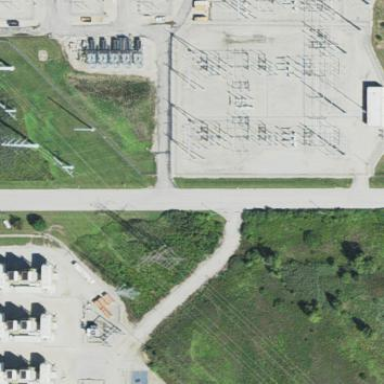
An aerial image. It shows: Transmission-level power substation.